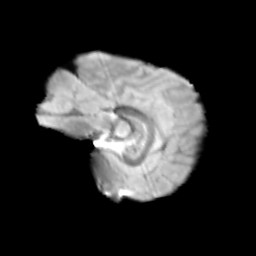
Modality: T2w
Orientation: sagittal
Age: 11
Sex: female
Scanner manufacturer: siemens
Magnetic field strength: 3 T
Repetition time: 3.8 s
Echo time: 0.07 s